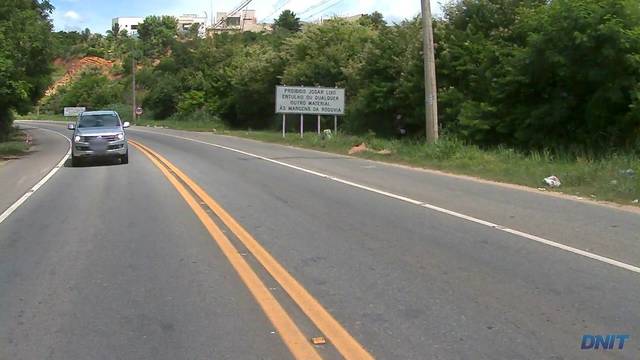
Region: Brazil
Coordinates: -18.837, -41.965